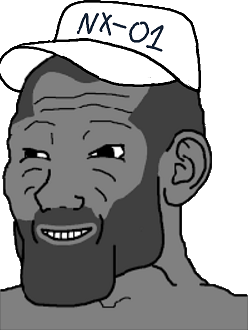
Label: 5_Grey_Chad